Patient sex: M
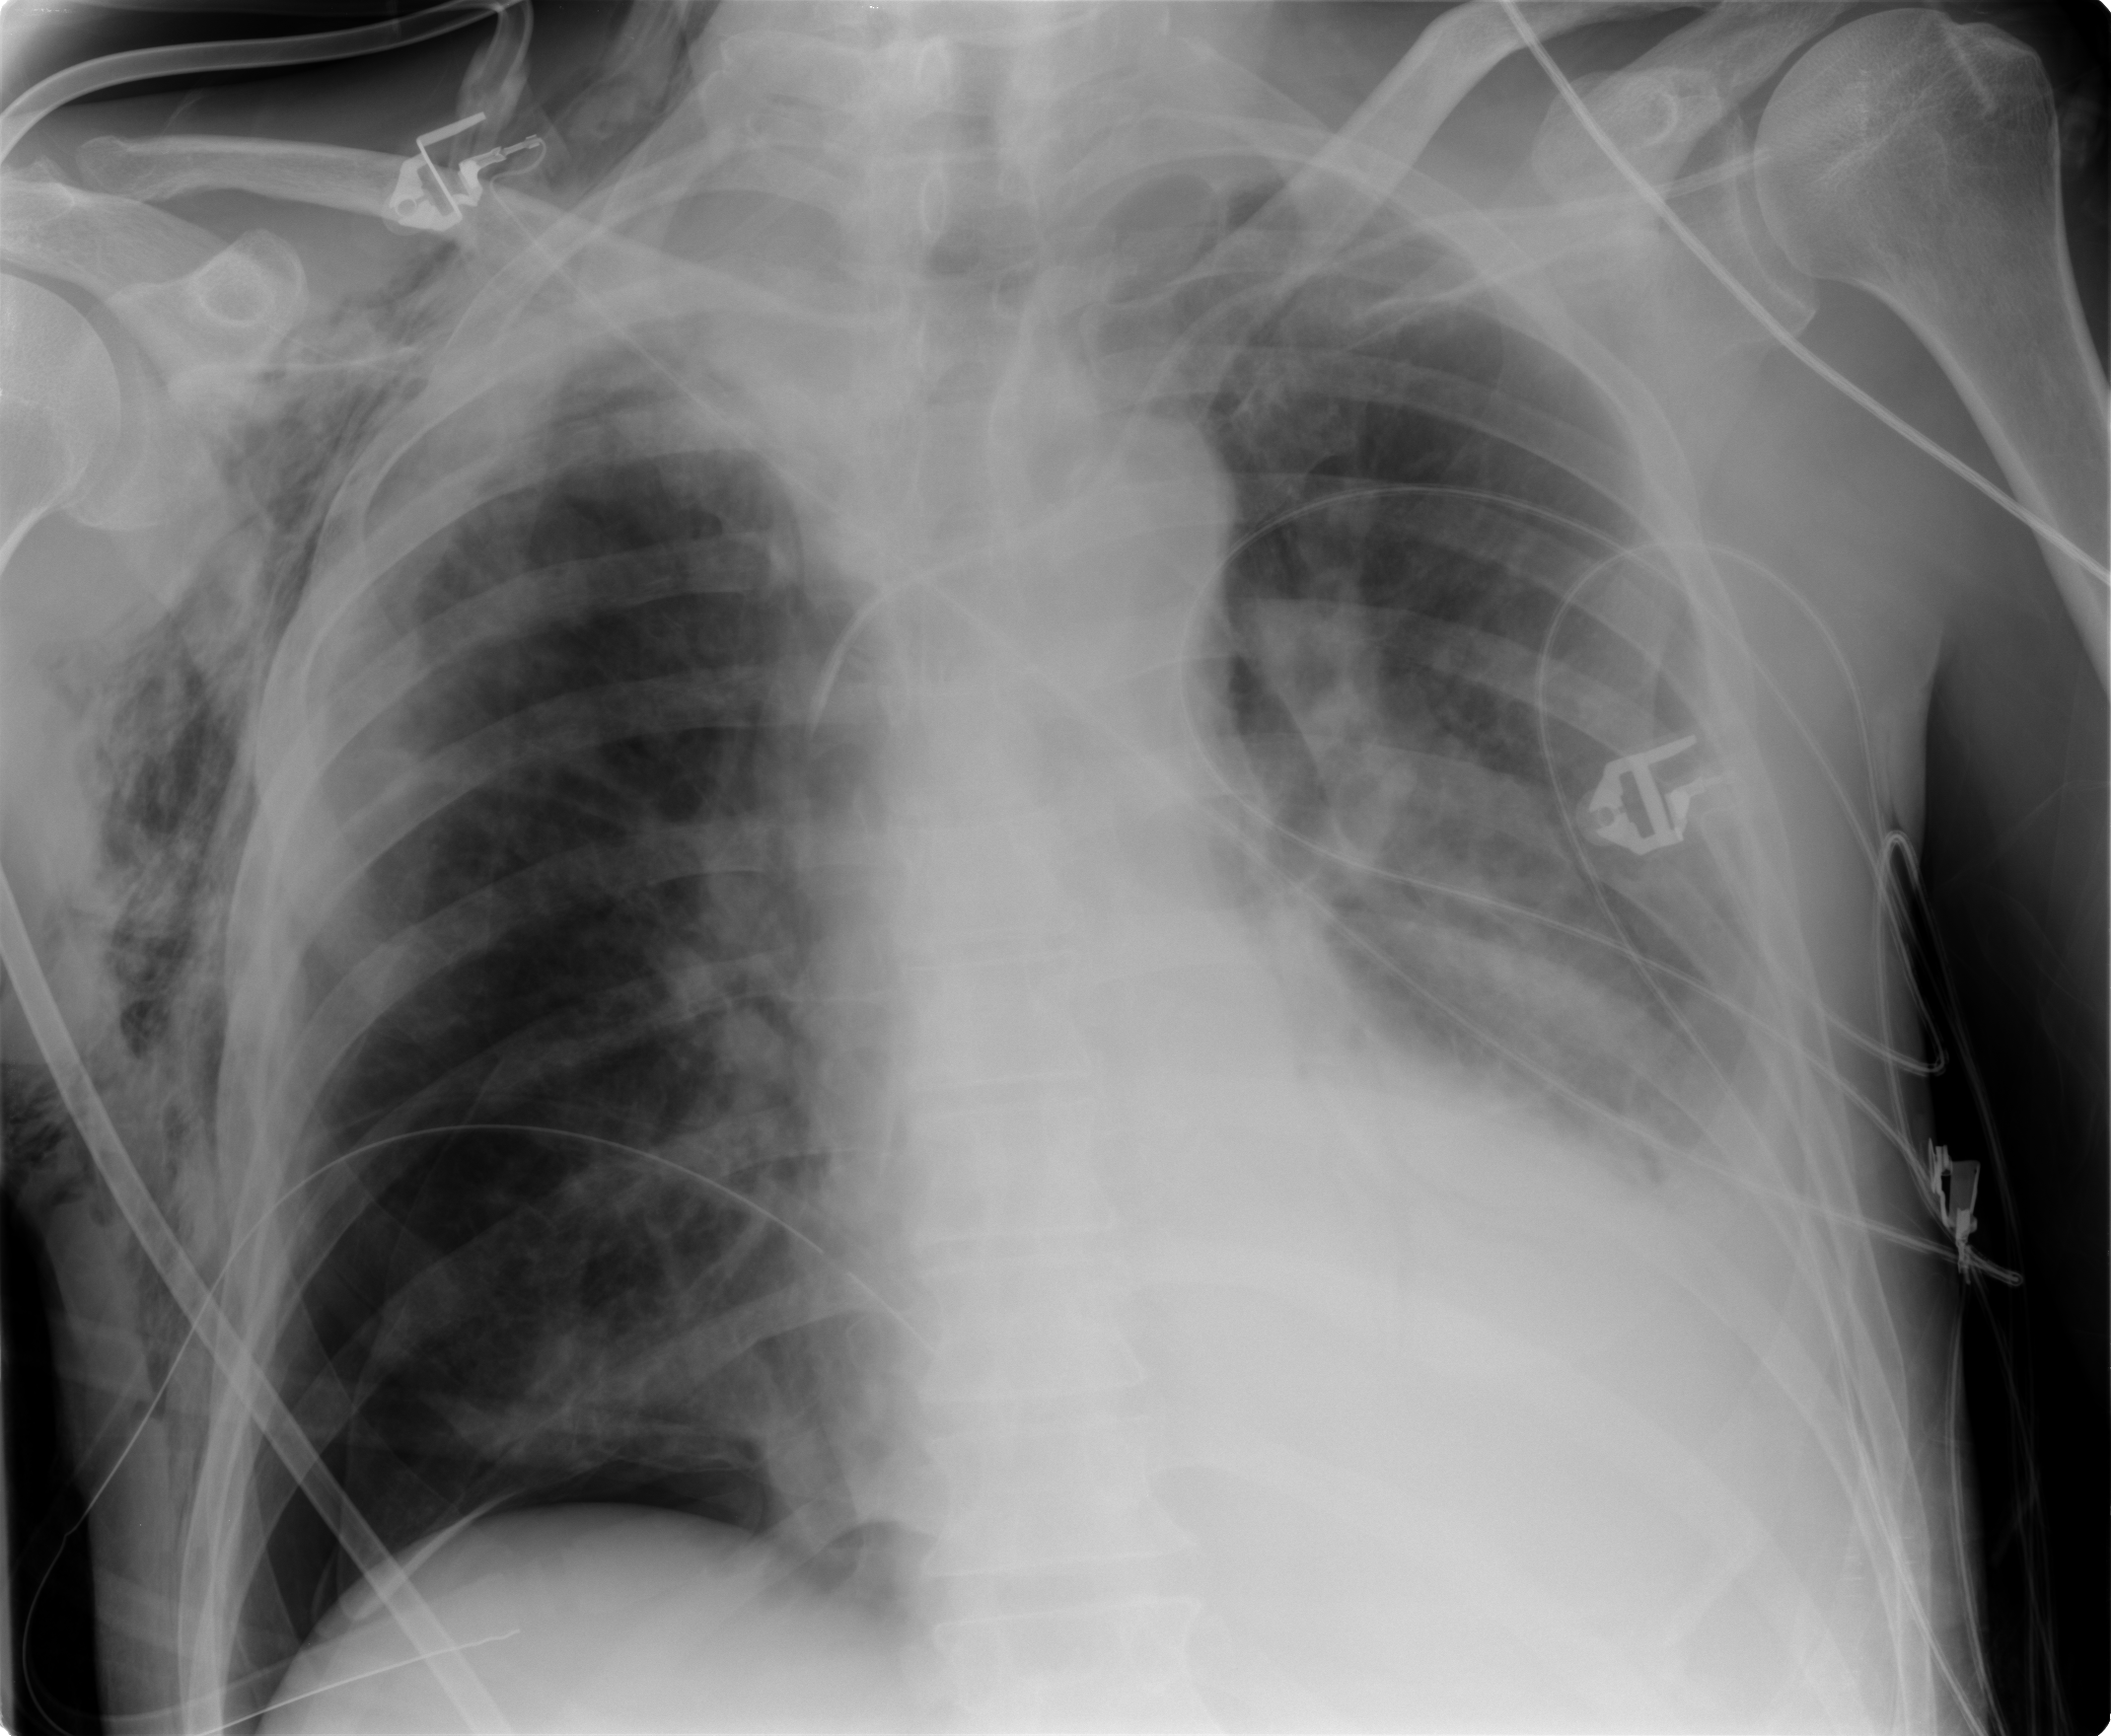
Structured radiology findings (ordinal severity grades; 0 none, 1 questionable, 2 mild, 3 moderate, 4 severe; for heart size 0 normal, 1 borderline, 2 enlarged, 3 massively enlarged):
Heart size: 2
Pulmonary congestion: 1
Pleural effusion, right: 0
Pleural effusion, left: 2
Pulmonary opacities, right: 0
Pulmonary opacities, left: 2
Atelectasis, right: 1
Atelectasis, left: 3